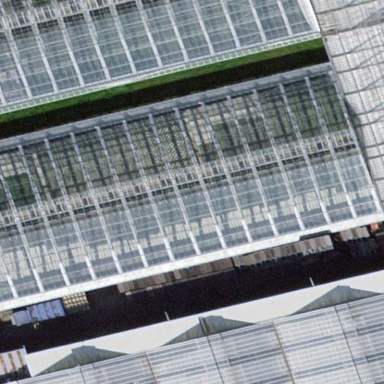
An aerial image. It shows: Greenhouse.